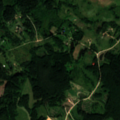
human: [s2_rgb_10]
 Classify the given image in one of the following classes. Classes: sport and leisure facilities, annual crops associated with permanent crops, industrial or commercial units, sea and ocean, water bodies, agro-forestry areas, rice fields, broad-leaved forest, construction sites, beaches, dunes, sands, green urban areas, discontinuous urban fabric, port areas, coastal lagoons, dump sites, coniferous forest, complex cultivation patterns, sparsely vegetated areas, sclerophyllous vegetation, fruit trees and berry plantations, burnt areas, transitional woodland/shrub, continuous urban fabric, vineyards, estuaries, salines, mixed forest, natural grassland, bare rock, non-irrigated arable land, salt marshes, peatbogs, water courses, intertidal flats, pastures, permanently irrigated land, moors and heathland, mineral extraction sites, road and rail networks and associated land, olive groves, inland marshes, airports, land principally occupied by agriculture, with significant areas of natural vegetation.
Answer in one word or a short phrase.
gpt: pastures, complex cultivation patterns, land principally occupied by agriculture, with significant areas of natural vegetation, broad-leaved forest, mixed forest, transitional woodland/shrub